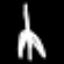
Label: fork